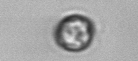
Label: Dinophyceae